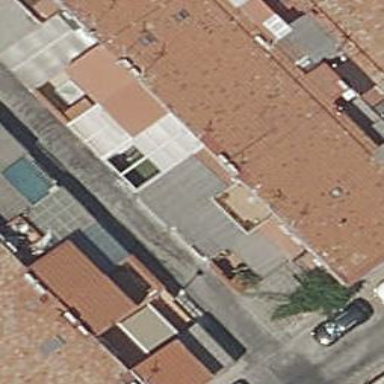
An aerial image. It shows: Terrace building.